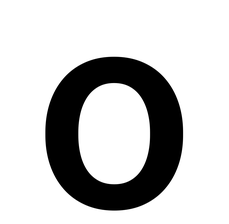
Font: Roboto_Medium